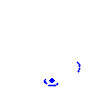
Particle: electron